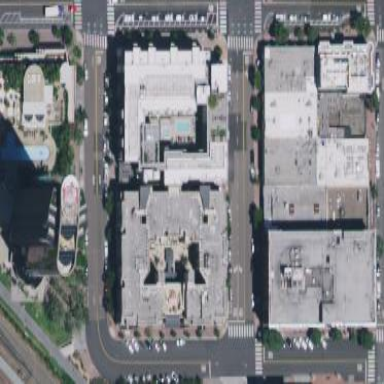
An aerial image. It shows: Commercial building with apartments.